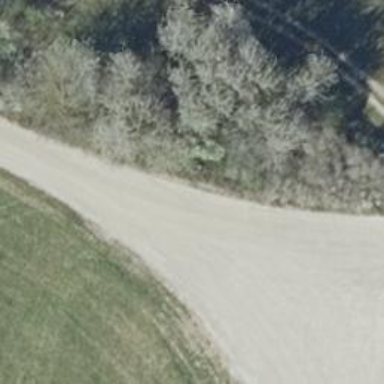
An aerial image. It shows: Dirt track road with grade2 tracktype.